Question: I'm trying to submit a new build to iTunes Connect but I keep getting this error: iTunes Store Operation failed: Error description not available while submitting.

The strange thing is that I already succeeded uploading 3 builds to iTunes Connect. But now I keep getting this error, it has been happening for 4 days now so I guess it's not an issue on Apple's servers.
I tried changing build and version numbers, as wel as re-creating provisioning profiles etc.
Who can help? After 4 days this is kinda frustrating, I need to submit this app.
Thanks for any help!
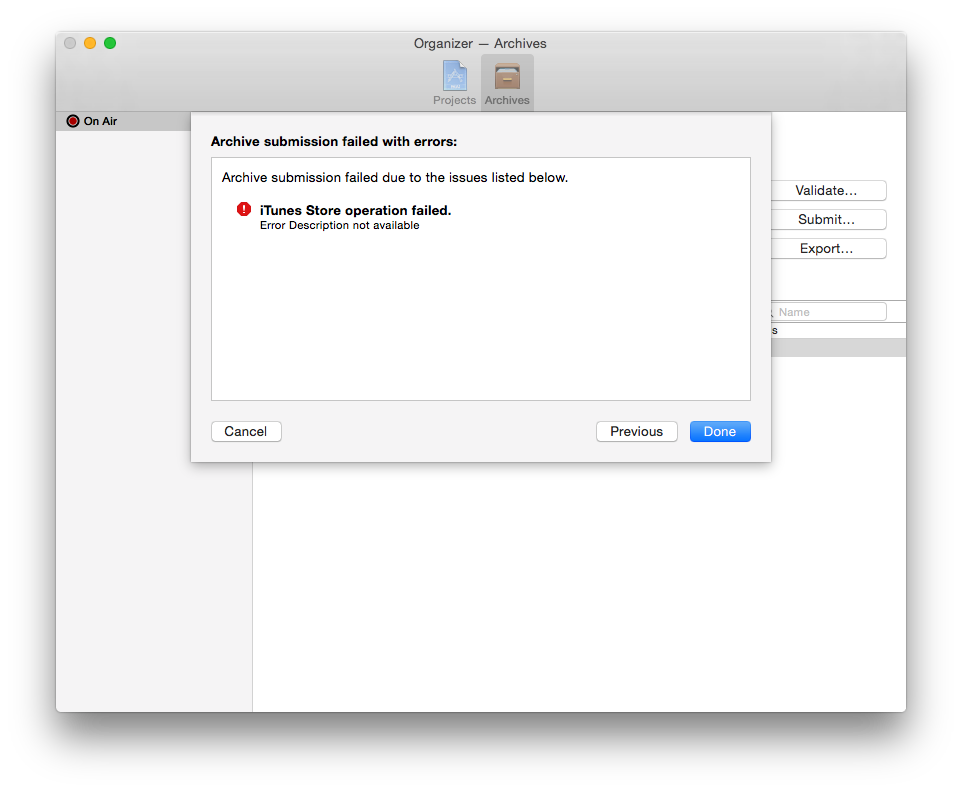
Answer: Solved it. The only thing I did different this time was the location where I did it. Turned out you cannot submit apps to Apple on some ..
You have to make sure that ports 443 and 33001 are avalaible.
More info in this document:
<URL>